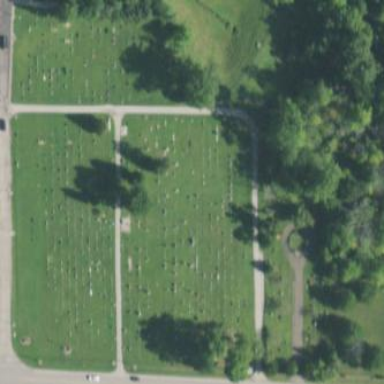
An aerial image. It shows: Cemetery or graveyard.